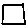
Label: square